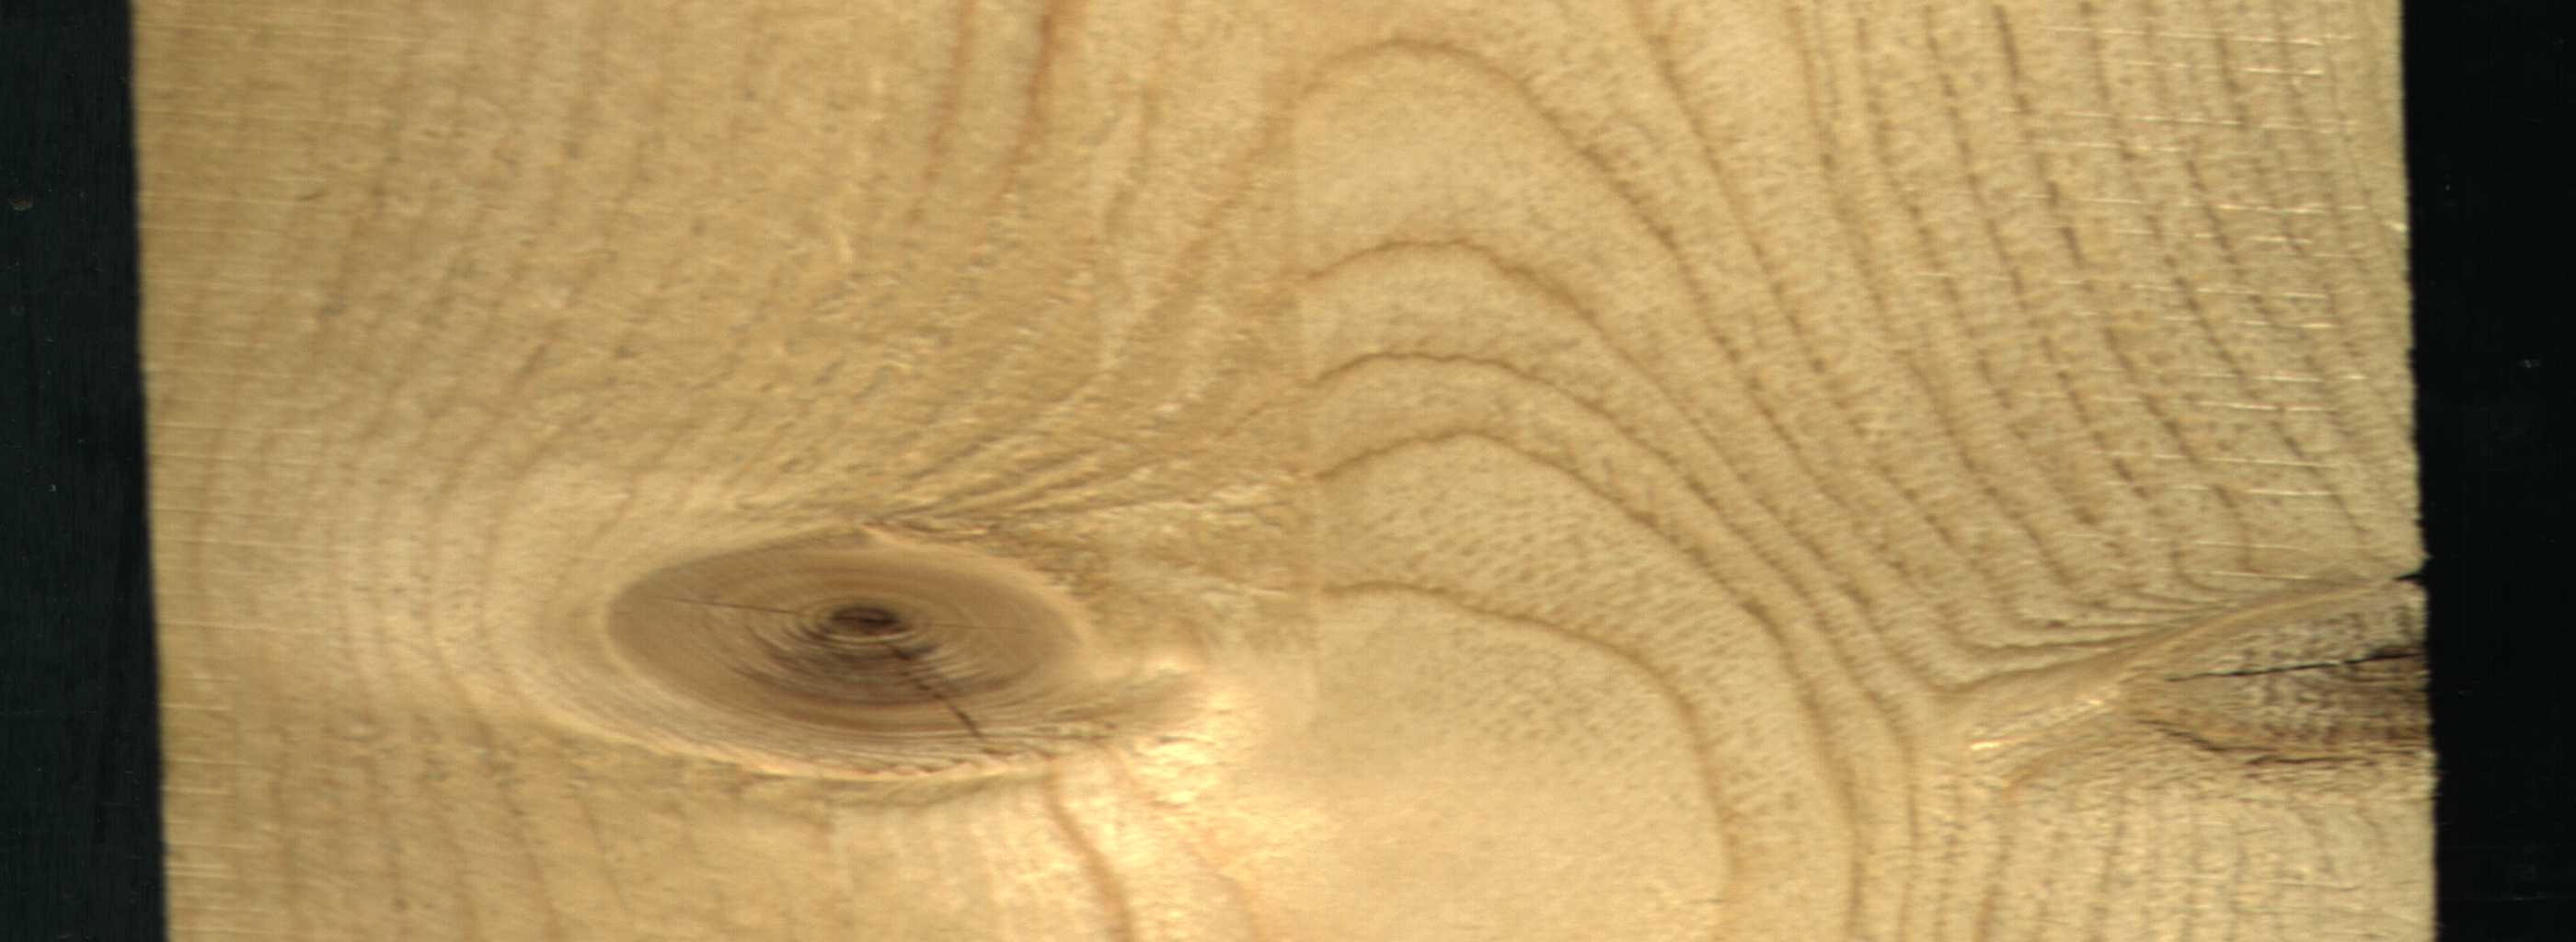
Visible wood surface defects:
knot_with_crack
Live_Knot